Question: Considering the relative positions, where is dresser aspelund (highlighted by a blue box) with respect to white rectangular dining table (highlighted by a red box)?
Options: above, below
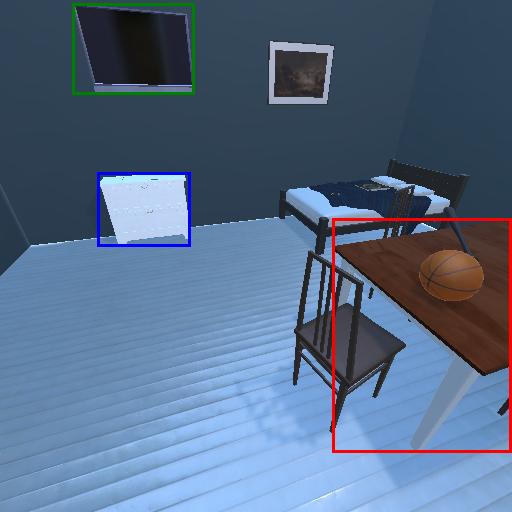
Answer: above